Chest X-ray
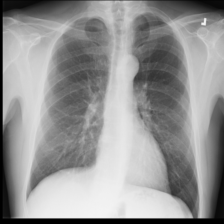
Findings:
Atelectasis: negative
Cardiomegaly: negative
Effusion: negative
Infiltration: negative
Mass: negative
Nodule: negative
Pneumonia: negative
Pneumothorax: negative
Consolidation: negative
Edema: negative
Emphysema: negative
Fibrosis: negative
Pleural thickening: negative
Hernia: negative